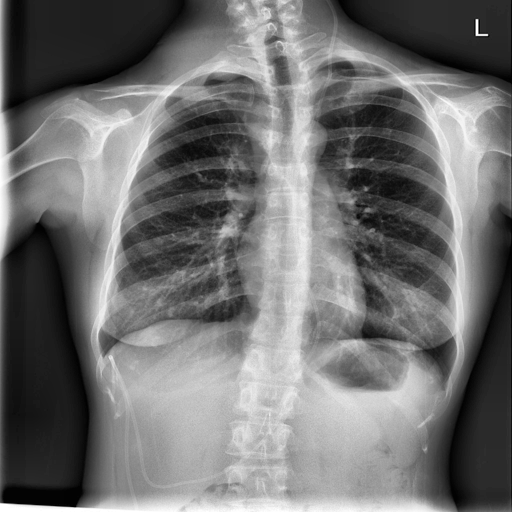
Finding: NORMAL